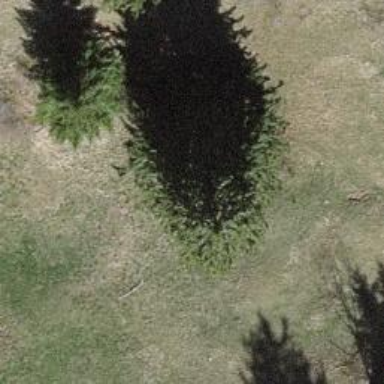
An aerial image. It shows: Agricultural area with evergreen needle-leaved trees.